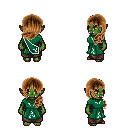
a pixel art fantasy rpg character, female body template, orc, green skin, sash dress, robe skirt, brown left-swept hairstyle, four views (front, back, left, right), 2x2 character sprite sheet, small pixel art, hard edges, no anti-aliasing